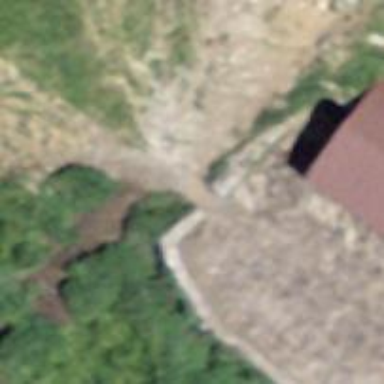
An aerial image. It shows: Retaining wall.